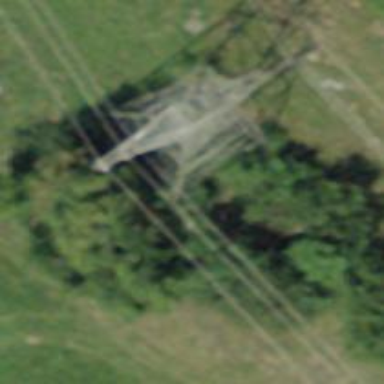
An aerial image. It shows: Towering power structure.